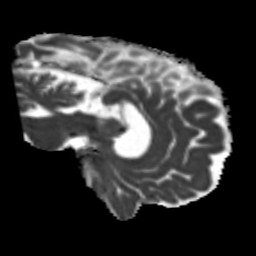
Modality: MD
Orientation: sagittal
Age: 66
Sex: male
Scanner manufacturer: siemens
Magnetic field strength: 3 T
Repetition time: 5.25 s
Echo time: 0.08 s